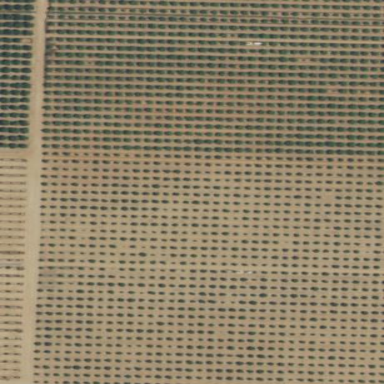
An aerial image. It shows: Orange orchard with rows of vibrant orange trees.